Aerial crown-view tile of a tropical tree (Barro Colorado Island, Panama), acquired 20250217:
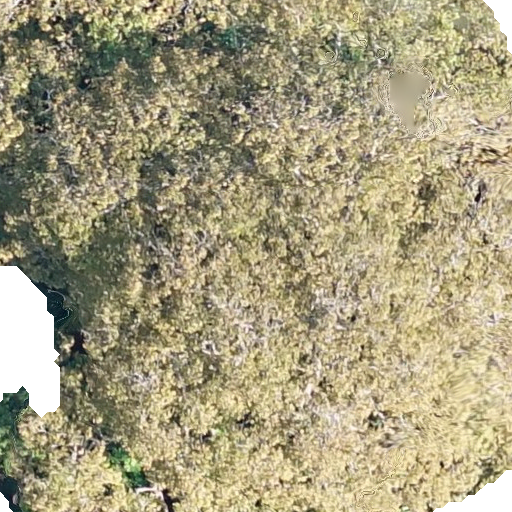
Species: Dipteryx oleifera
GBIF accepted scientific name: Dipteryx oleifera
Crown area: 604.409 m²